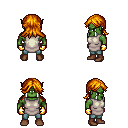
a pixel art fantasy rpg character, male body template, orc, green skin, white tunic, teal pants, dark blonde loose hair, gold gloves, brown shoes, four views (front, back, left, right), 2x2 character sprite sheet, small pixel art, hard edges, no anti-aliasing